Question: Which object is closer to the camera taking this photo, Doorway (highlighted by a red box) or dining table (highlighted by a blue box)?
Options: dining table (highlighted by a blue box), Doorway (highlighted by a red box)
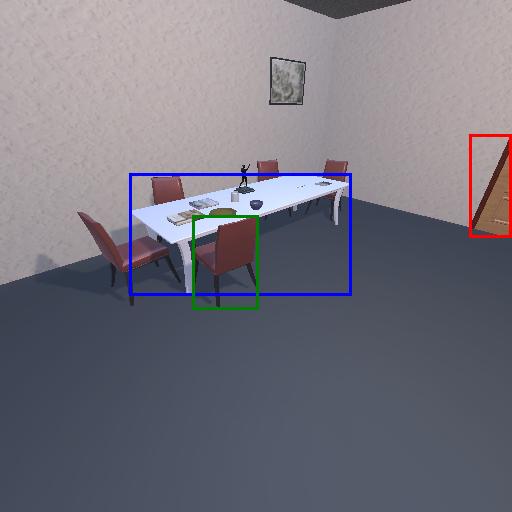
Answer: dining table (highlighted by a blue box)